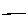
Label: line